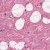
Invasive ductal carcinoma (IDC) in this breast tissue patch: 0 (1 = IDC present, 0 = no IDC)